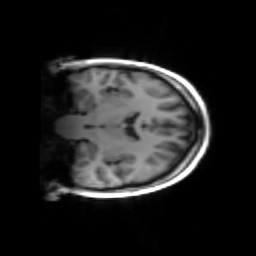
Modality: inplaneT1
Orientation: coronal
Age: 24
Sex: female
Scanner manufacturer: siemens
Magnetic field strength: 3 T
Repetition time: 1.2 s
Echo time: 0.00251 s